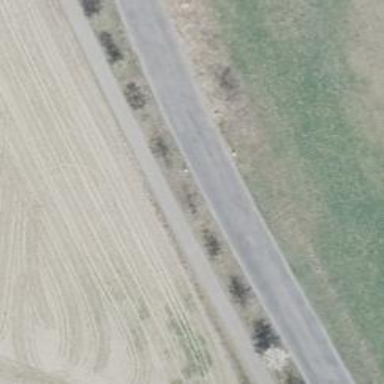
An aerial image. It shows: Tertiary road with asphalt surface.